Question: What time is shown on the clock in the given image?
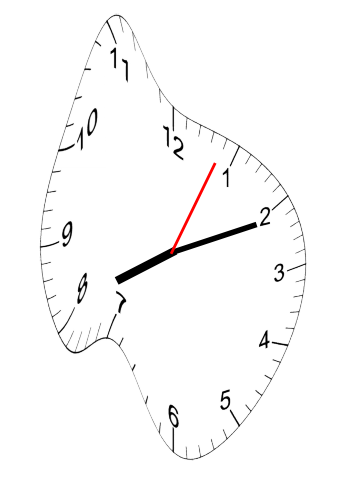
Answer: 08:11:04